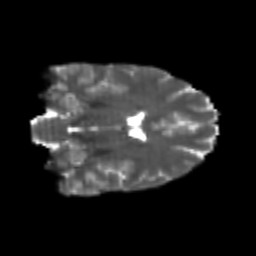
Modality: T2w
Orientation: coronal
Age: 20
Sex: female
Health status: healthy
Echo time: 0.074 s